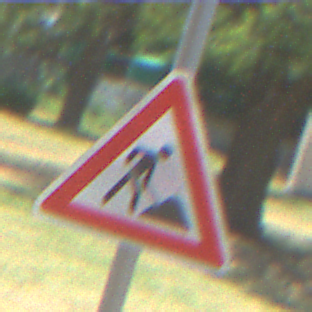
Verkehrszeichen: Arbeitsstelle
Umgebung: Outdoor, Nature
Tageszeit: Midday
Wetter: Clear
Licht: Natural
Jahreszeit: NotSpecified
Kontrast: HighContrast